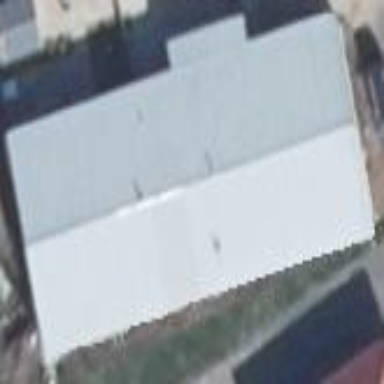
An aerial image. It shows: Building.